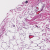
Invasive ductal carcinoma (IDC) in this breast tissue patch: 0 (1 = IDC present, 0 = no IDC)